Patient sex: M
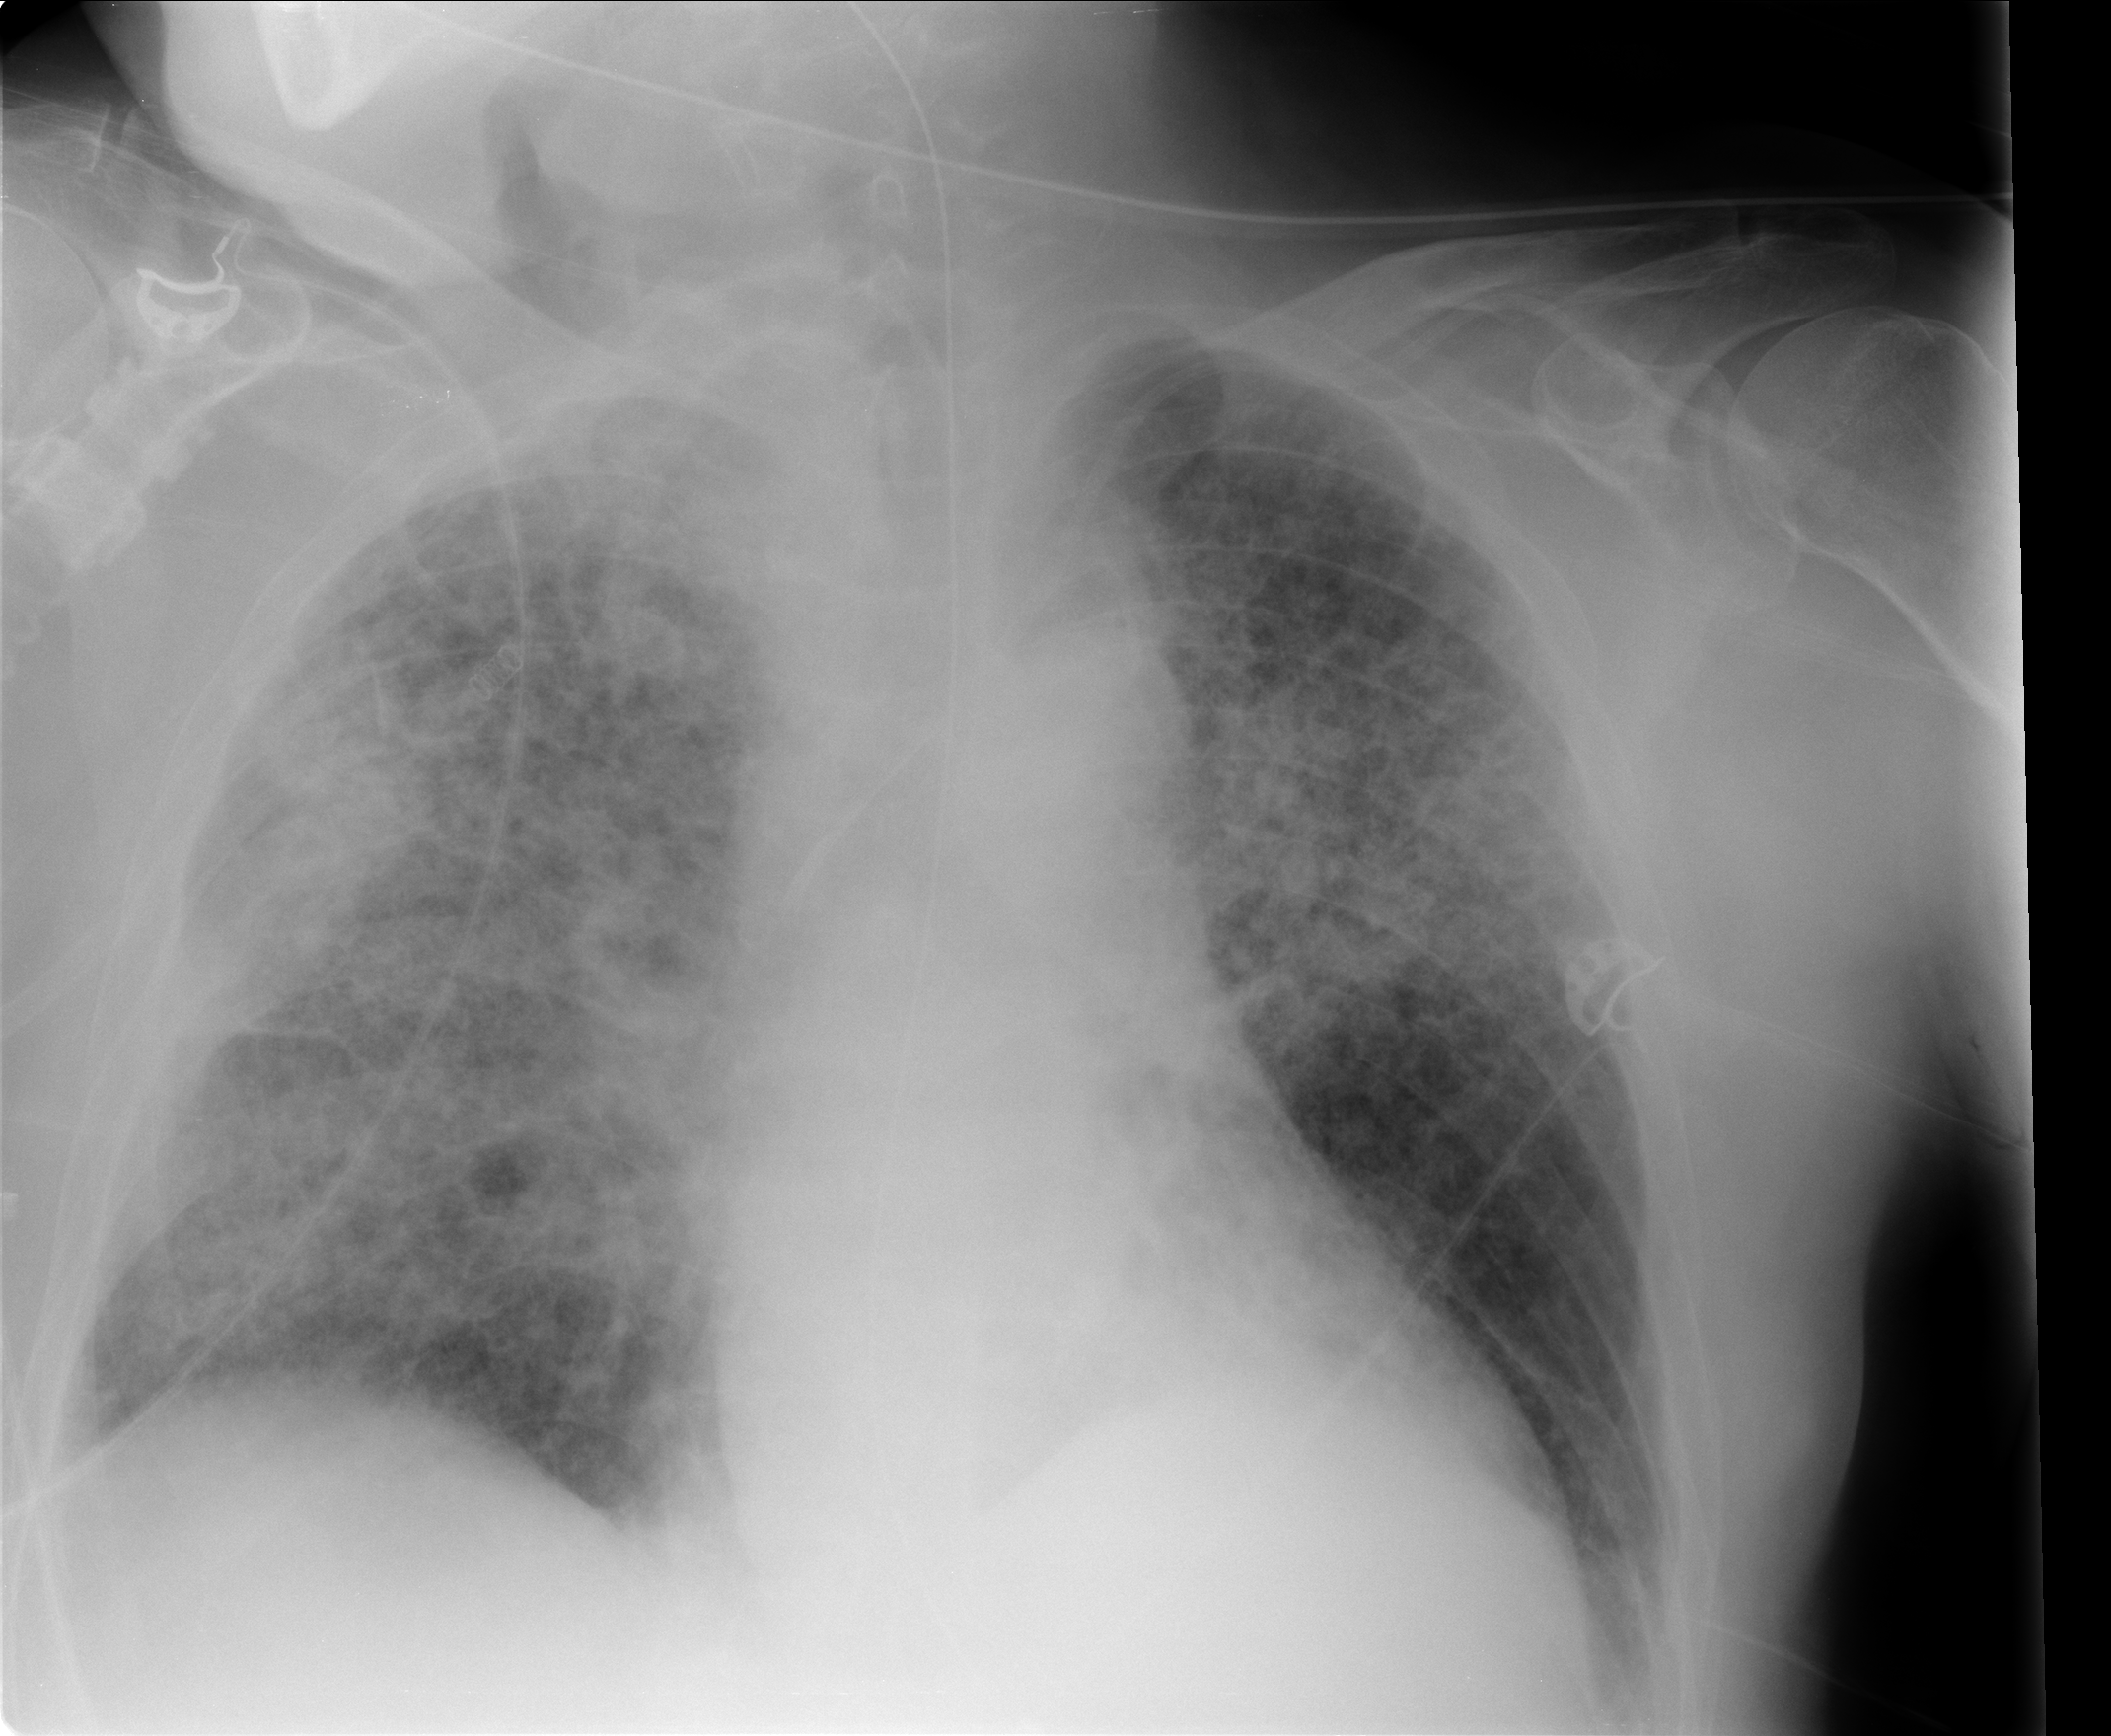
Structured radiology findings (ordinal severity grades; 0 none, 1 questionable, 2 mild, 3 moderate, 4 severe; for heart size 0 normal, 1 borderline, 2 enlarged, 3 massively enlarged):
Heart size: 0
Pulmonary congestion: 0
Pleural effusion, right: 0
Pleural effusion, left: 1
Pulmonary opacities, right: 4
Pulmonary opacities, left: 3
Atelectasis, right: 2
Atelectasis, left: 2